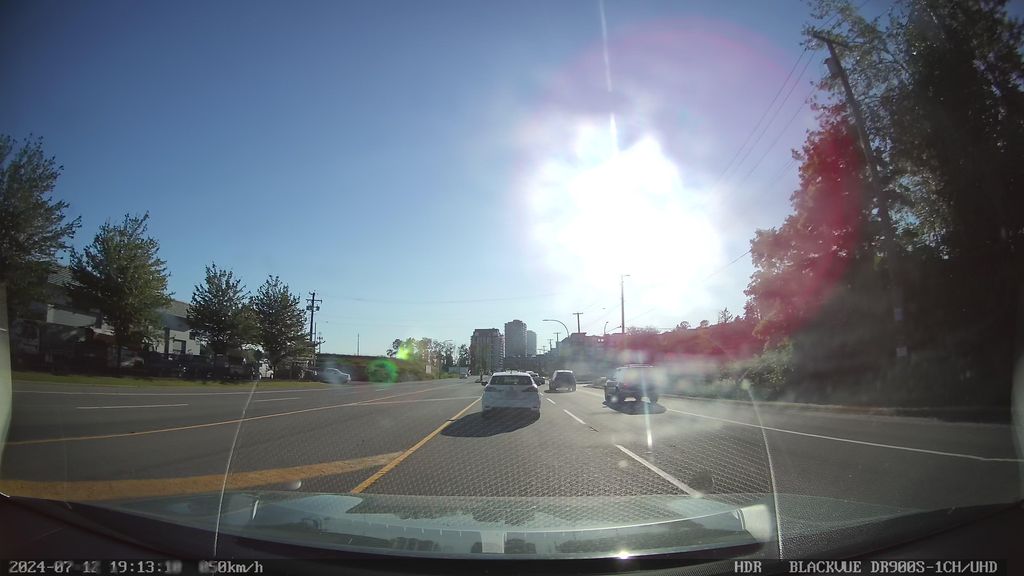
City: vancouver